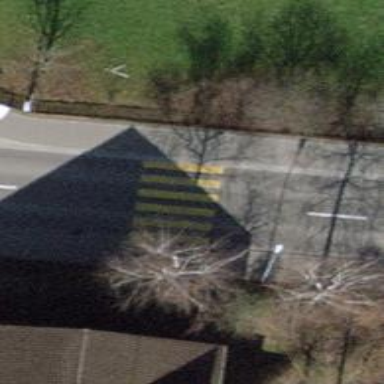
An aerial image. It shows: Uncontrolled zebra crossing on the road.